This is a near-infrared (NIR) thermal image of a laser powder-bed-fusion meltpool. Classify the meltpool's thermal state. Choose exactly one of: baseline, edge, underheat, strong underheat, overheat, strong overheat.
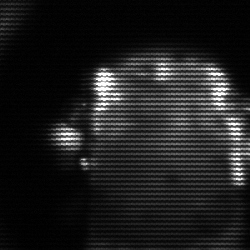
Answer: baseline